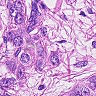
Metastatic tissue present: yes